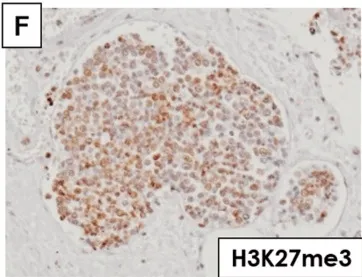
Metabolic and epigenetic reprogramming in human NUT carcinoma case. In accordance with metabolic shift in human NUT carcinoma tissue, oncogenic histone acetylation marks of H3K9ac. Were upregulated in NUT carcinoma.
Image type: pathology (immunostaining)